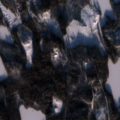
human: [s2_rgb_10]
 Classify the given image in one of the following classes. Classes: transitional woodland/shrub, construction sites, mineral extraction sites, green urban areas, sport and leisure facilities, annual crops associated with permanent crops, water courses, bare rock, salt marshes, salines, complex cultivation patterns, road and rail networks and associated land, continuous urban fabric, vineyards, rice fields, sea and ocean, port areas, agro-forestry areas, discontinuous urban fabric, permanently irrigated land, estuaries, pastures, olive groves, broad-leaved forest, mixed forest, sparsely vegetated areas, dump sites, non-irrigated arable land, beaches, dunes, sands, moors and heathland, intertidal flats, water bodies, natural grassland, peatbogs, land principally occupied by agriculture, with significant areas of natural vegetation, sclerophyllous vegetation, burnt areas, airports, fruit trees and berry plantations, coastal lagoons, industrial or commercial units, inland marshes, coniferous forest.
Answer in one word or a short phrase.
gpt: coniferous forest, mixed forest, transitional woodland/shrub, water bodies